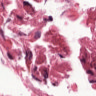
Metastatic tissue present: no